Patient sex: M
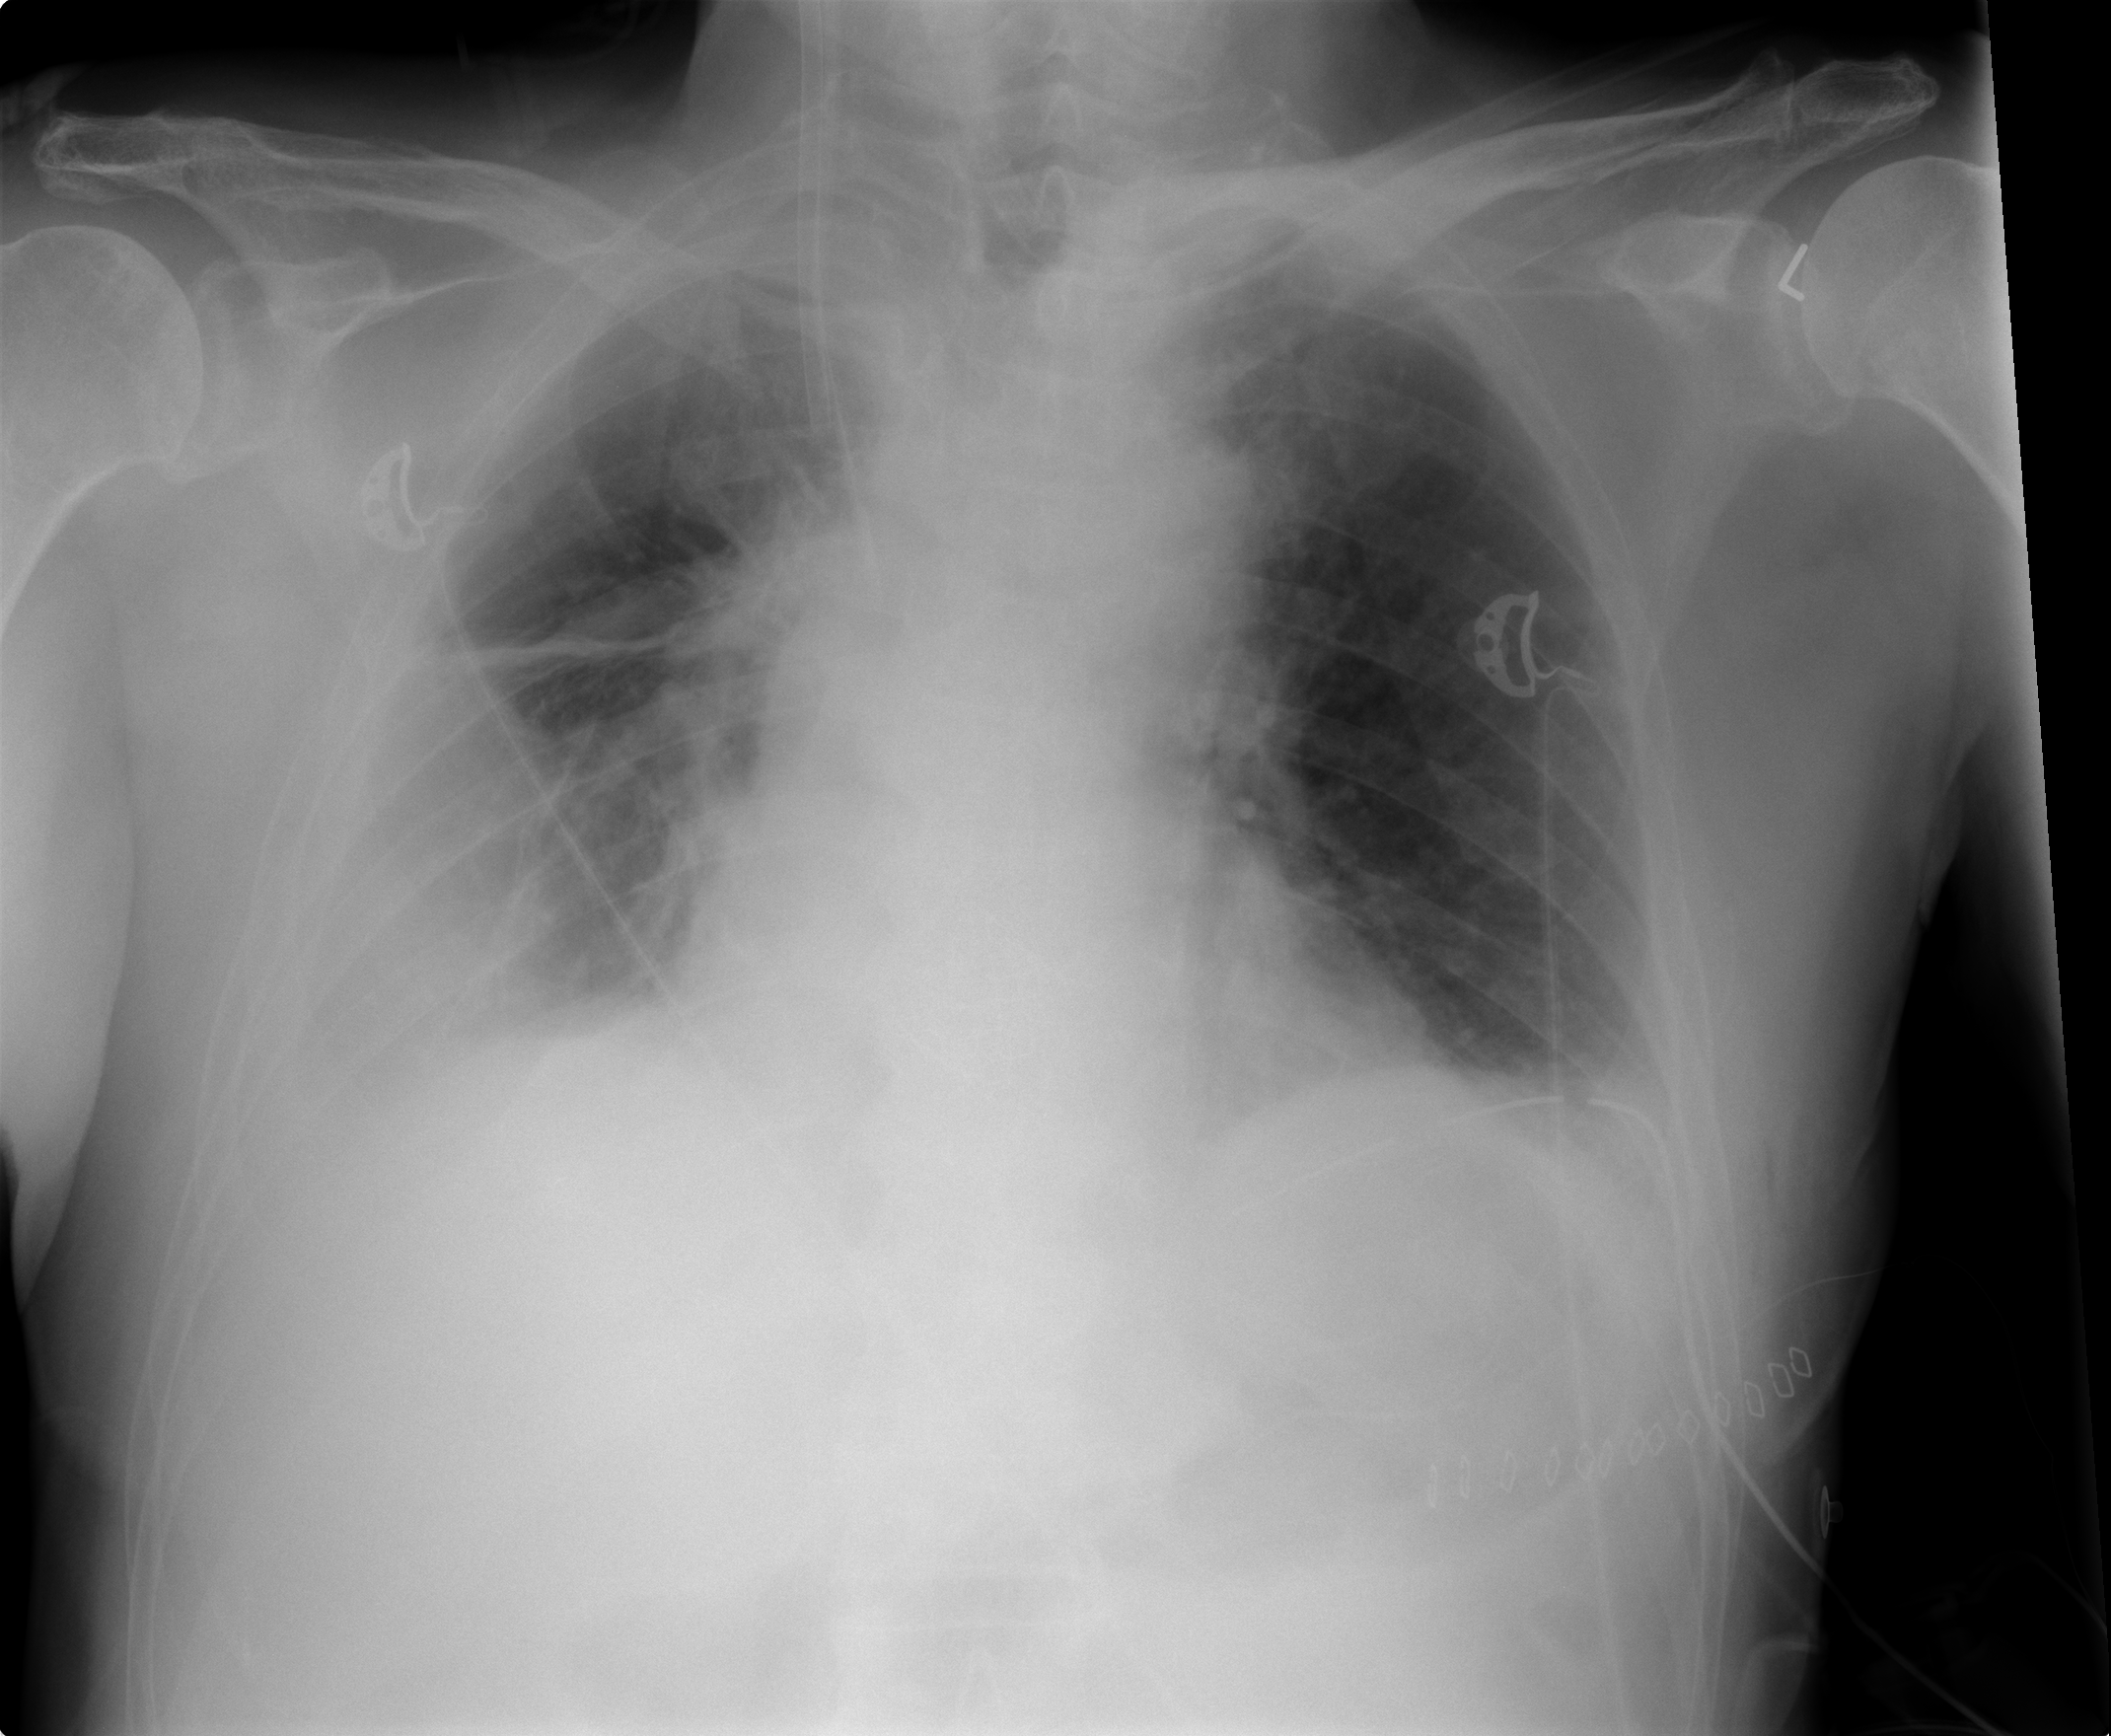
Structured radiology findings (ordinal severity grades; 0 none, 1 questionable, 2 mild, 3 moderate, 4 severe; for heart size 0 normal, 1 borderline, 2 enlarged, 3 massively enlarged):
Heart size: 0
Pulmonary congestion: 0
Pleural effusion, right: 3
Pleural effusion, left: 0
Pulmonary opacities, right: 0
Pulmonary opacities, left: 0
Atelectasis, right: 2
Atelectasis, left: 0